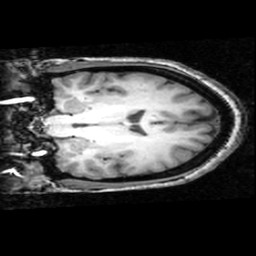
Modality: T1w
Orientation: coronal
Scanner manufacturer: ge
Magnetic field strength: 3 T
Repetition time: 0.01222 s
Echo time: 0.005176 s